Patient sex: F
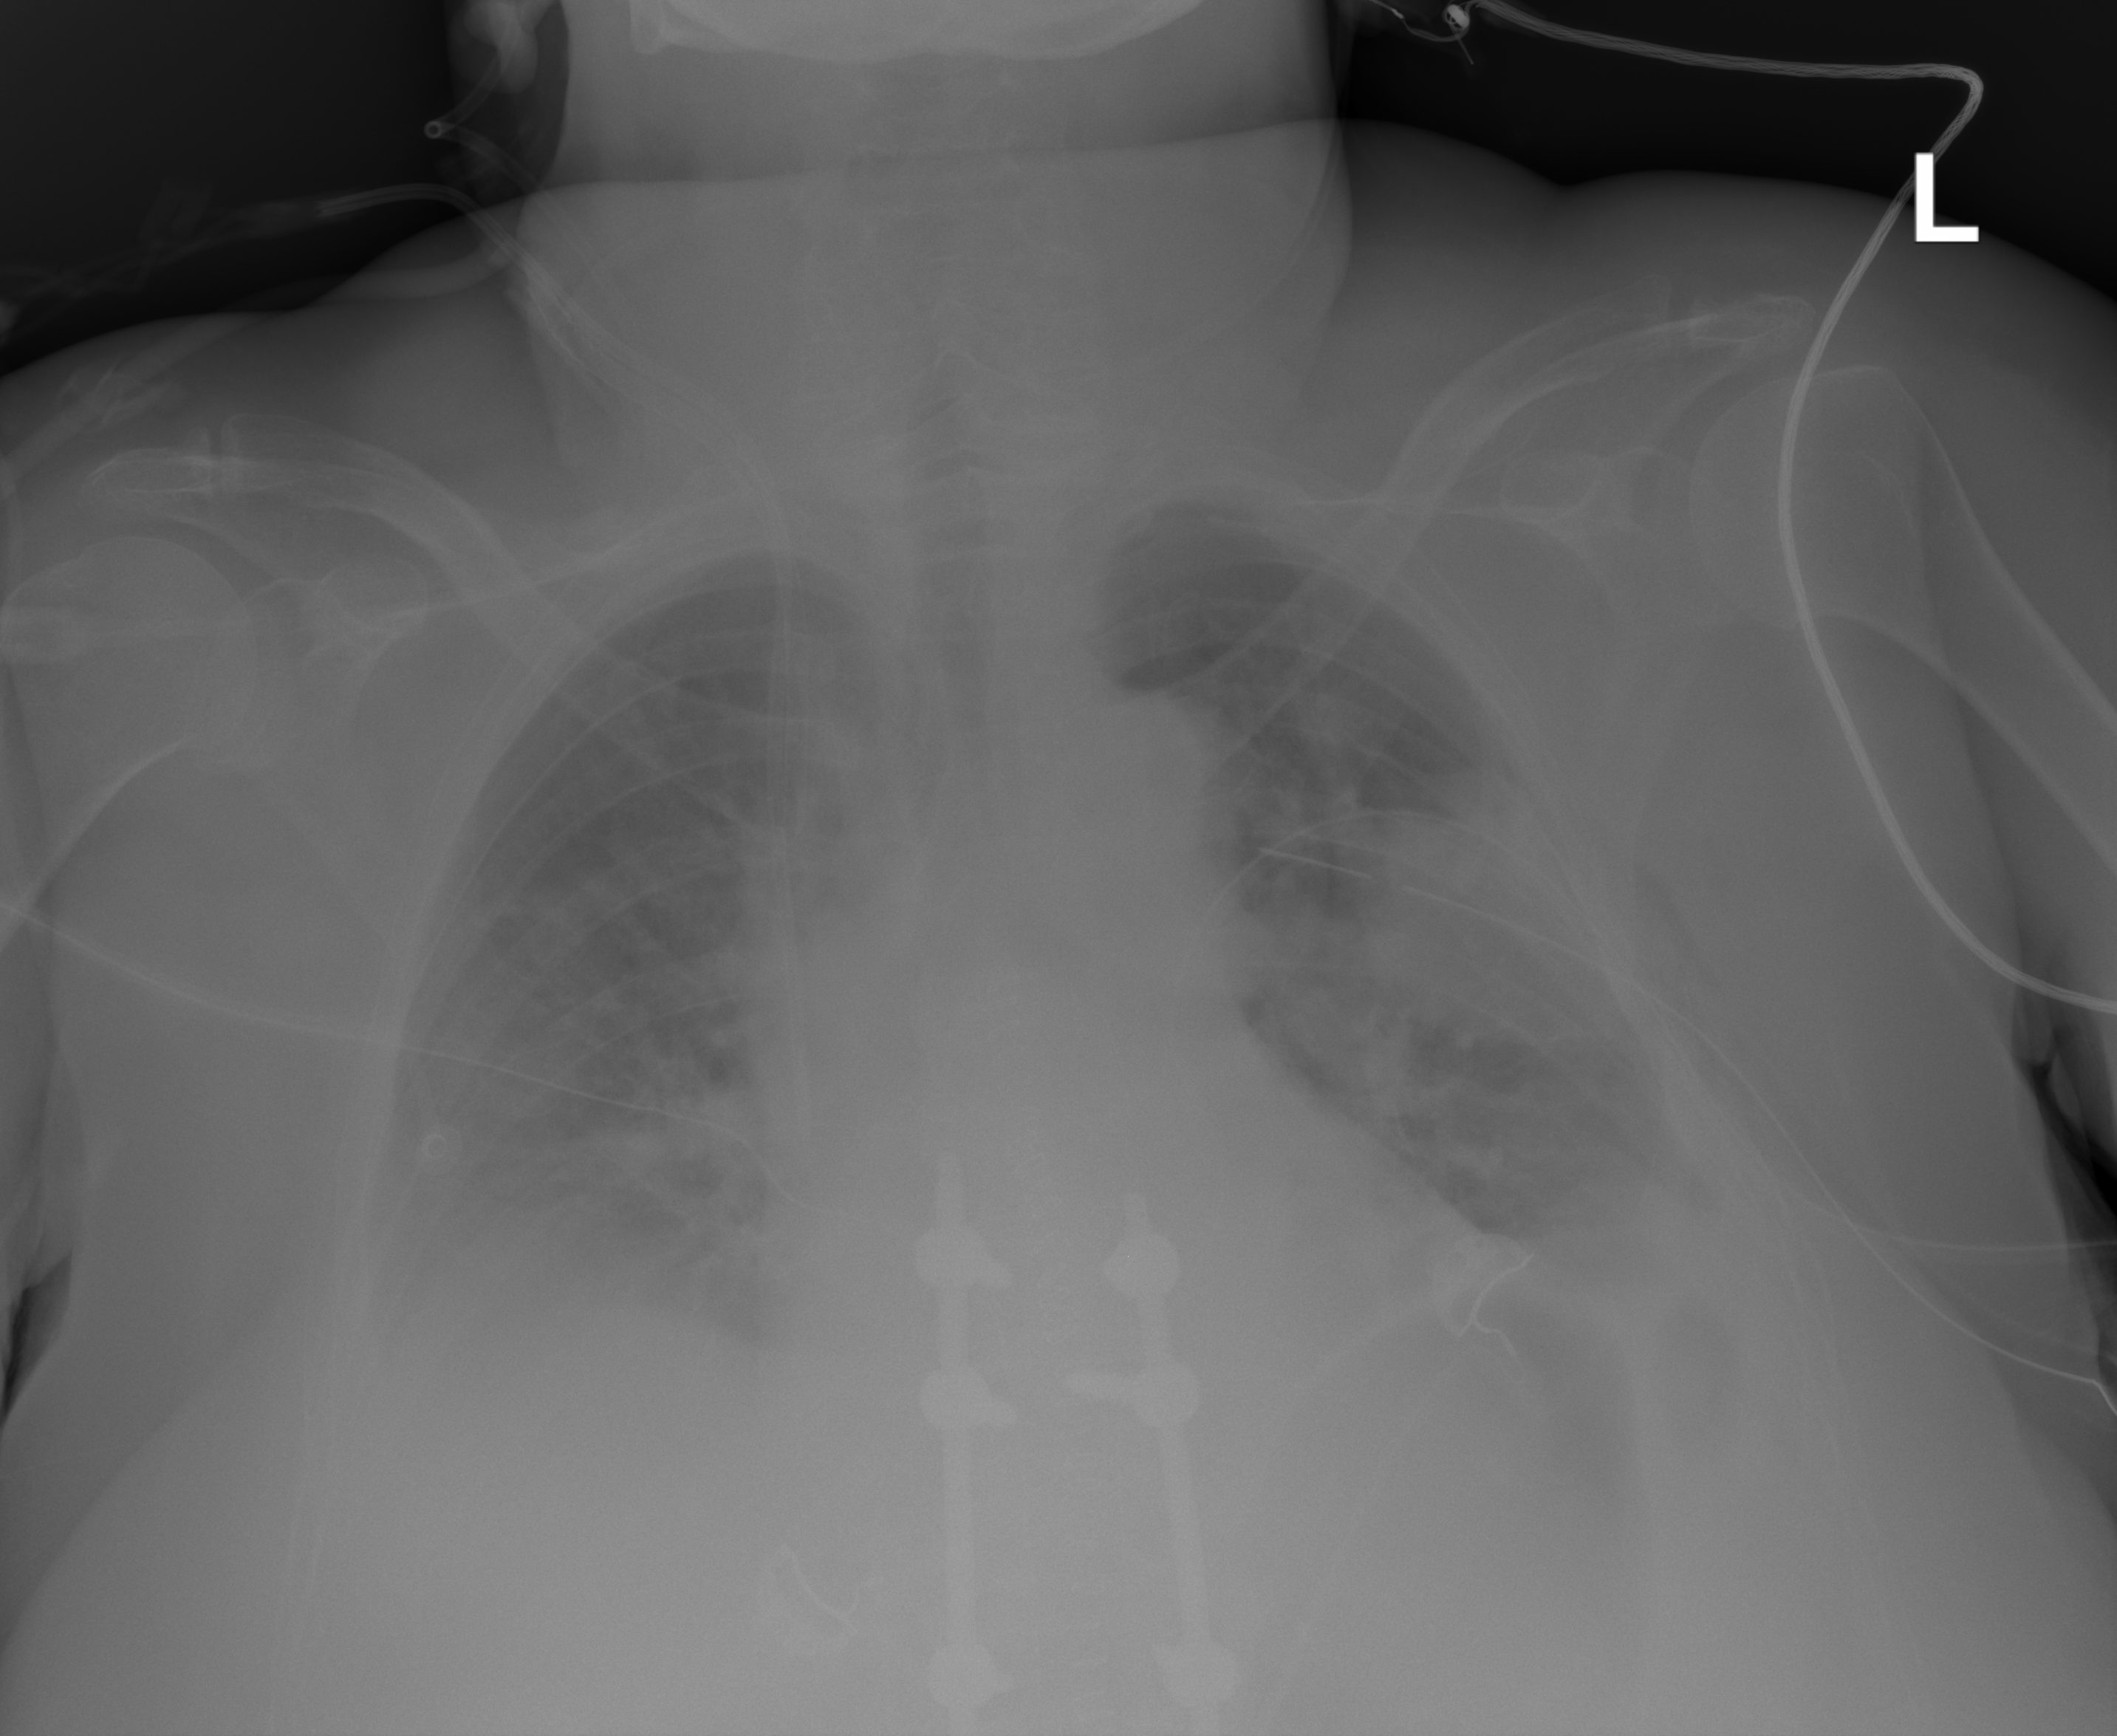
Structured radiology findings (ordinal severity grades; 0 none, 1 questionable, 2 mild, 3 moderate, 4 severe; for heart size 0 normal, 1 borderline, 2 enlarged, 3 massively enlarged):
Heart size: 2
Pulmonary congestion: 0
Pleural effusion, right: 2
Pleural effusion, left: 3
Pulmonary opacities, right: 0
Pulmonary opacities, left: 0
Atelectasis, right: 2
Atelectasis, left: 2